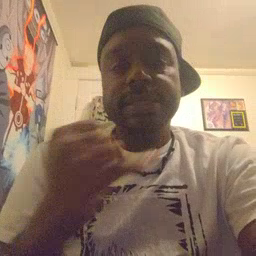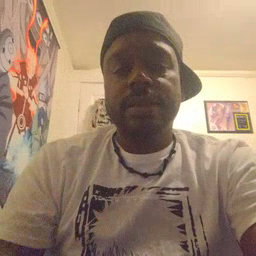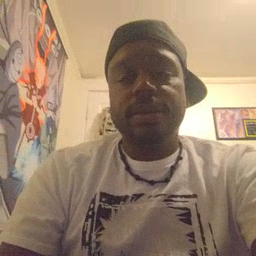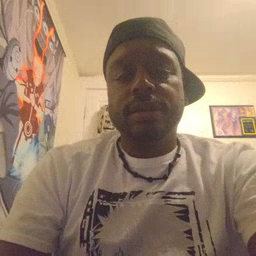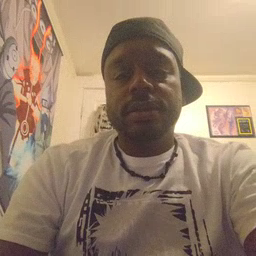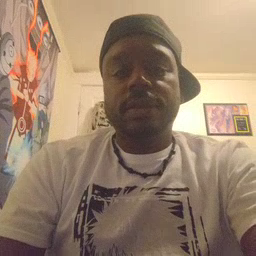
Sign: pizza